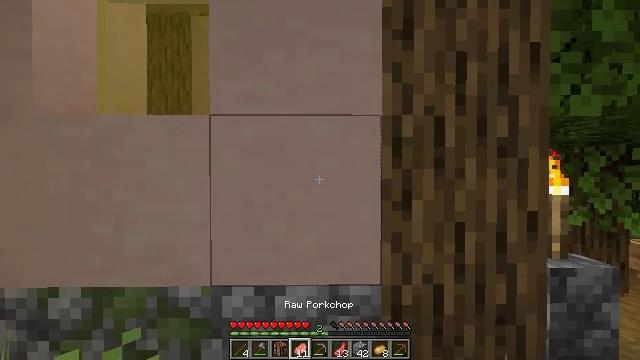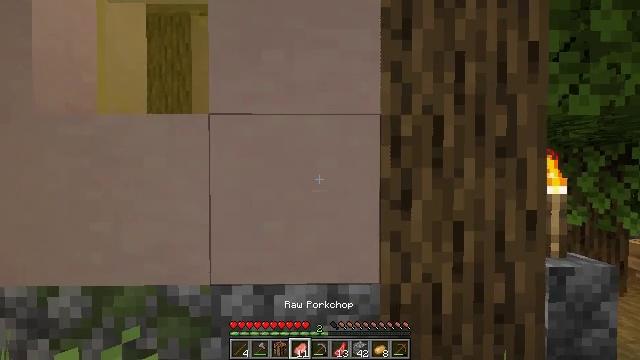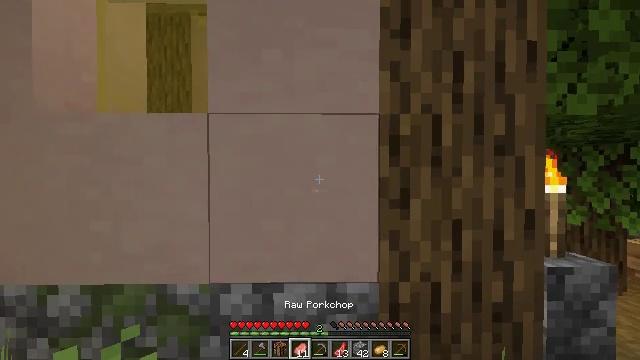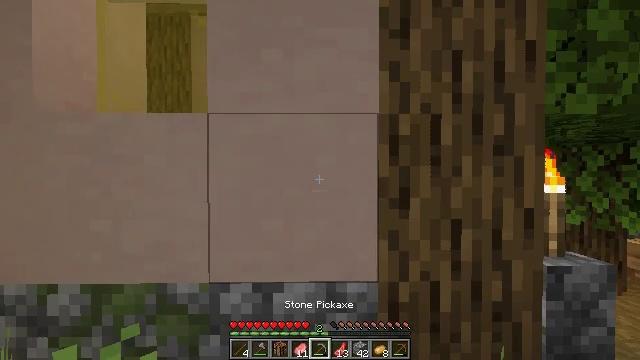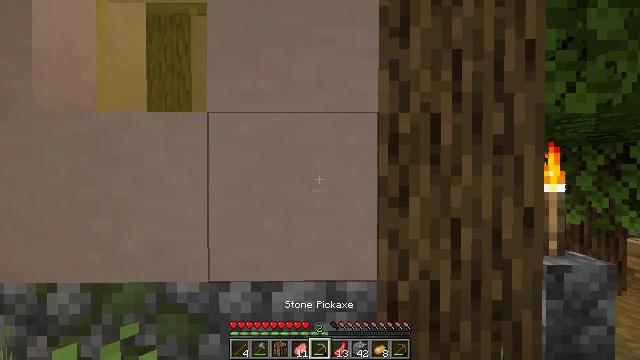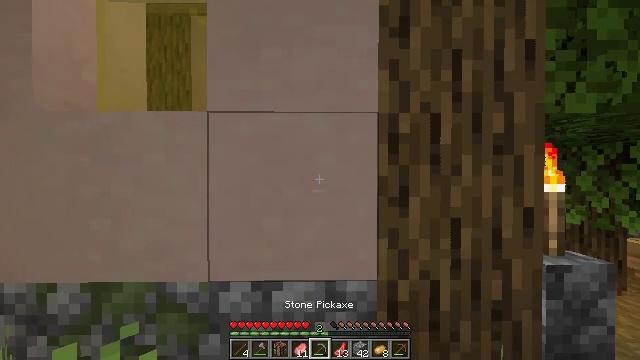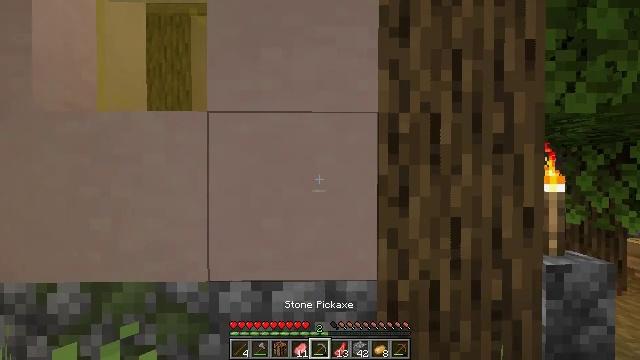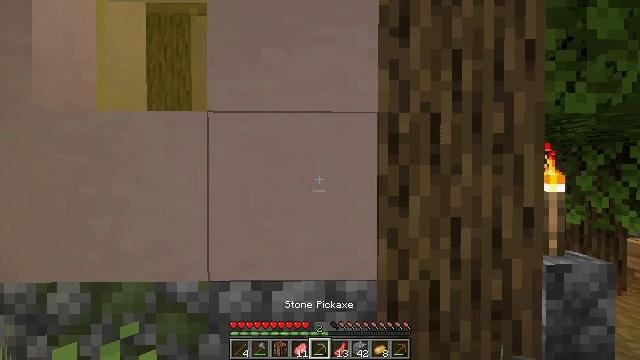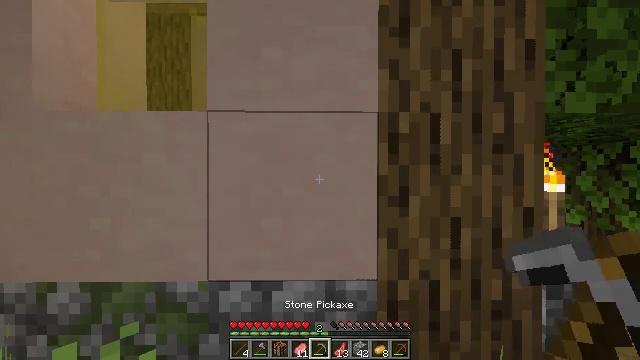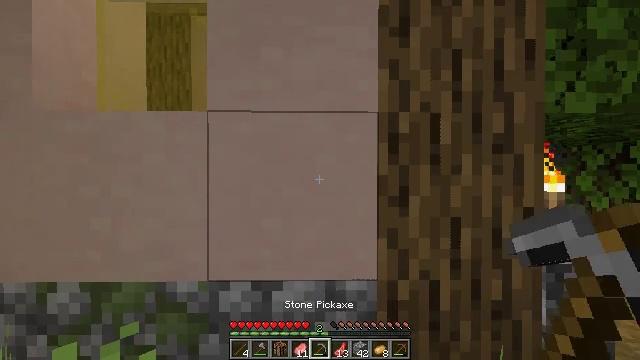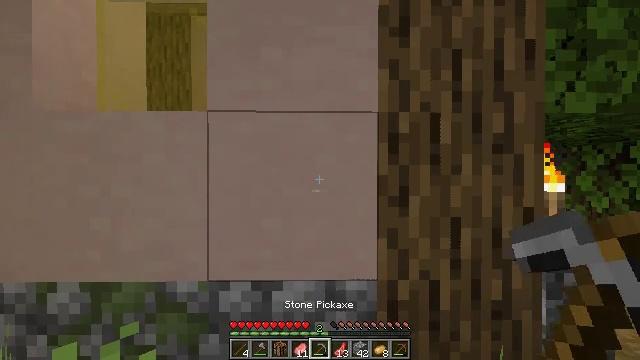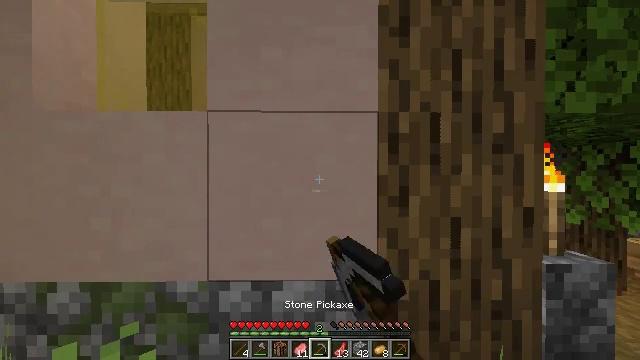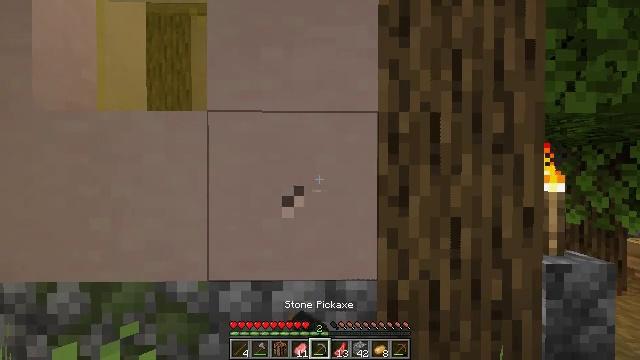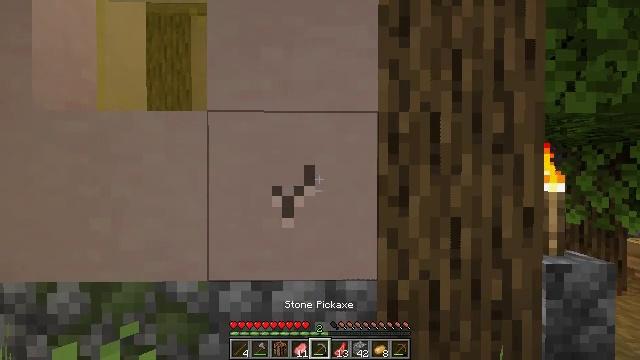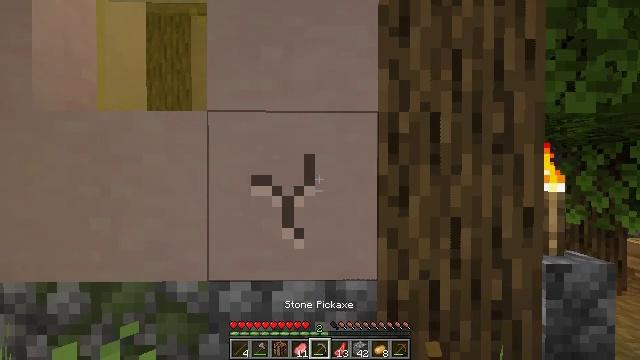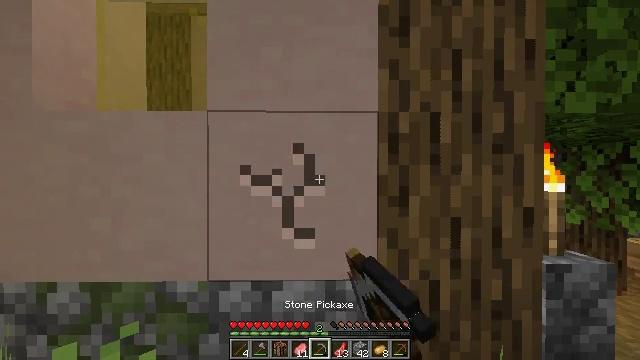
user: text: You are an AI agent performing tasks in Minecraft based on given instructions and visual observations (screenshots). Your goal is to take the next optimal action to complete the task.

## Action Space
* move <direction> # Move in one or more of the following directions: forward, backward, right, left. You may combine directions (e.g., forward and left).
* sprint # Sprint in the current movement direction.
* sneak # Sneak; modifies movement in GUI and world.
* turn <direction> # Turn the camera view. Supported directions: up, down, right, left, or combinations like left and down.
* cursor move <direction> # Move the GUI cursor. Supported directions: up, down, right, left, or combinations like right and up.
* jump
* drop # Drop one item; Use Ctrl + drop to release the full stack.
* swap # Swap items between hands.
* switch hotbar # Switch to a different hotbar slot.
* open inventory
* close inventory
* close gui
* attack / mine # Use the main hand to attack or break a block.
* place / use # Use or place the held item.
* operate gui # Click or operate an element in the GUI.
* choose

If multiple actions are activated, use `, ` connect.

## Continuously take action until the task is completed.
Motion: motion action
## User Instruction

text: Pick up white terracotta by mining.
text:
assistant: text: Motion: no_op
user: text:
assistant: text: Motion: no_op
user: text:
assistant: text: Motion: no_op
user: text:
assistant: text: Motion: no_op
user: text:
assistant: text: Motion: no_op
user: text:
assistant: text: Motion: no_op
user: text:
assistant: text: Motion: no_op
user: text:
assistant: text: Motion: no_op
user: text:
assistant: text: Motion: no_op
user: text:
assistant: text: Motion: attack / mine
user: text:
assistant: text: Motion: attack / mine
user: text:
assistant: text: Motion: attack / mine
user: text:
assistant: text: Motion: attack / mine
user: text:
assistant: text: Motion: attack / mine
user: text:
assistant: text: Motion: attack / mine
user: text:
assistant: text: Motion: attack / mine
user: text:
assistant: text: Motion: attack / mine
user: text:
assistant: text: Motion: attack / mine
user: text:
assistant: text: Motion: attack / mine
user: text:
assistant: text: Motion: attack / mine
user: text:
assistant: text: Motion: attack / mine
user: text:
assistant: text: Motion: attack / mine
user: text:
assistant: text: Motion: attack / mine
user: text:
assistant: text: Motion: attack / mine
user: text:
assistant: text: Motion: turn up, attack / mine
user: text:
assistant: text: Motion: turn up, attack / mine
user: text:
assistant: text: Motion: turn up, attack / mine
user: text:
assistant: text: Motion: attack / mine
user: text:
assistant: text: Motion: attack / mine
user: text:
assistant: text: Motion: attack / mine